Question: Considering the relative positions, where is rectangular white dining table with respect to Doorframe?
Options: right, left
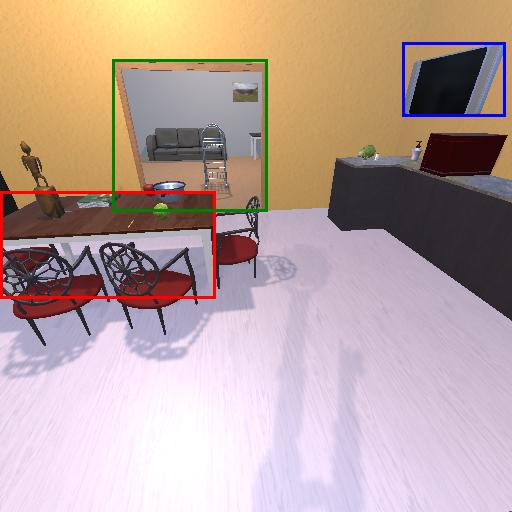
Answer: right